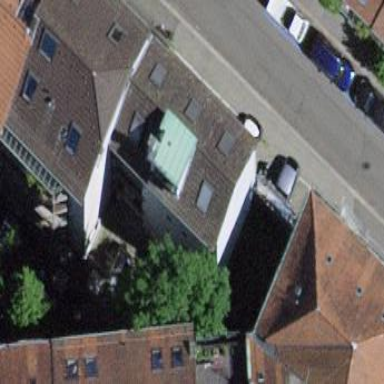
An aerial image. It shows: Group of garages.